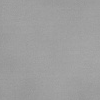
Atmospheric dust classification: dusty